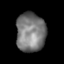
Tissue: lung
Cell type: Myeloid cells
Senescence score: 0.1816
Nuclear area (px): 1117
Mean DAPI intensity: 121.808